【题型】选择题　【知识点】立体几何　【难度】medium
如图，正四面体$ABCD$的棱长为$2$，点$E$在四面体$ABCD$外侧，且$\triangle AED$是以$E$为直角顶点的等腰直角三角形。现以$AD$为轴，点$E$绕$AD$旋转一周，当三棱锥$E-BCD$的体积最小时，直线$CE$与平面$BCD$所成角的正弦值的平方为（ ）

A. $\dfrac{1}{3}$
B. $\dfrac{\sqrt{2}}{3}$
C. $\dfrac{2-\sqrt{2}}{6}$
D. $\dfrac{2-\sqrt{2}}{12}$
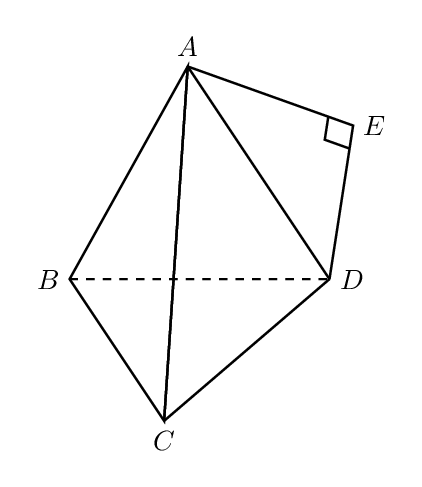
【解答】
【答案】D
【分析】取$BC$中点$F$，取$AD$中点$M$，确定点$E$的轨迹，从而结合三棱锥$E-BCD$的体积最小，确定$E$点所处位置，进而作出直线$CE$与平面$BCD$所成角，解三角形，求出相关线段长，即可求得答案。
【详解】在正四面体$ABCD$中，取$BC$中点$F$，连接$DF,AF$，则$DF=AF$，
取$AD$中点$M$，连接$FM,EM$，则$FM \perp AD$，
$\triangle AED$是以$E$为直角顶点的等腰直角三角形，正四面体$ABCD$的棱长为$2$，
则$EM \perp AD$，且$EM=\frac{1}{2}AD=1$，

点$E$绕$AD$旋转一周，形成的图形为以$M$为圆心，以$EM=1$为半径的圆，
设该圆与$MF$的交点为$E_1$，当三棱锥$E-BCD$的体积最小时，即$E$点到底面$BCD$的距离最小，即此时$E$点即位于$E_1$处，
因为正四面体$ABCD$的棱长为$2$，则$DF=AF=\sqrt{3}$，
又$AD$中点为$M$，则$FM=\sqrt{AF^2-AM^2}=\sqrt{2}$，则$FE_1=\sqrt{2}-1$，
设点$E_1$在底面$BCD$上的射影为$H$，则$E_1H=E_1F \cdot \sin\angle E_1FH=E_1F \cdot \frac{MD}{FD}=\frac{\sqrt{2}-1}{\sqrt{3}}$，
又$MB=MC$，$BC$中点为$F$，故$MF \perp BC$，
故$E_1C=\sqrt{FC^2+(E_1F)^2}=\sqrt{1^2+(\sqrt{2}-1)^2}=\sqrt{4-2\sqrt{2}}$，
由于点$E_1$在底面$BCD$上的射影为$H$，故$\angle E_1CH$即为直线$CE_1$与平面$BCD$所成角，
故$\sin^2\angle E_1CH=\frac{(E_1H)^2}{(E_1C)^2}=\frac{\frac{1}{3}(\sqrt{2}-1)^2}{(\sqrt{4-2\sqrt{2}})^2}=\frac{3-2\sqrt{2}}{12-6\sqrt{2}}=\frac{2-\sqrt{2}}{12}$，
故选：D
【点睛】关键点睛：本题考查在四面体中求解线面角的正弦值问题，解答时要发挥空间想象，明确空间的点、线、面的位置关系，解答的关键在于确定$E$点的轨迹，从而确定三棱锥$E-BCD$的体积最小时$E$点的位置，由此作出直线$CE$与平面$BCD$所成角，解三角形，求得答案。
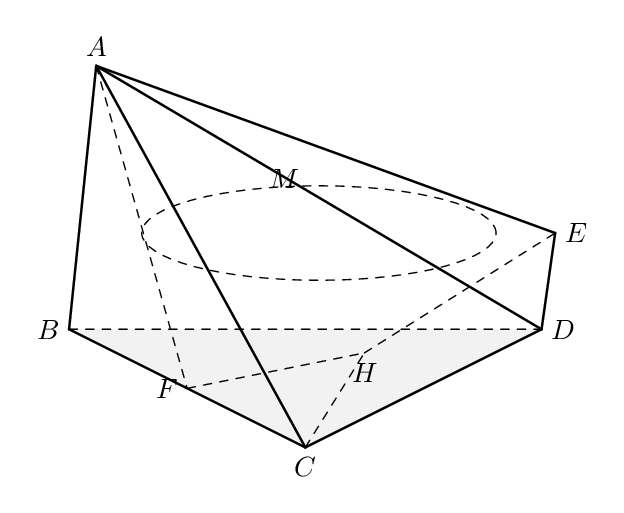